Interaction volume radius: 10 \u00c5
Interaction volume height: 25 \u00c5
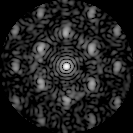
Disorder parameter: 0.579